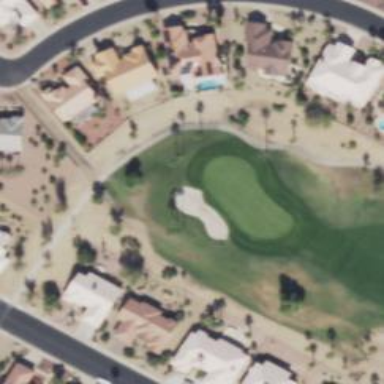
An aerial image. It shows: Rough golf area with grass surface.